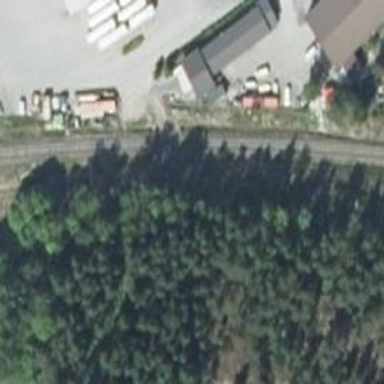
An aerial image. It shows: Level crossing with saltire marking.